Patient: sex M, age 60
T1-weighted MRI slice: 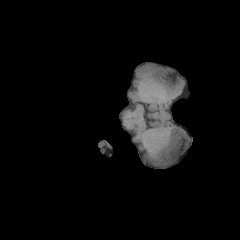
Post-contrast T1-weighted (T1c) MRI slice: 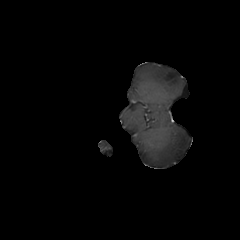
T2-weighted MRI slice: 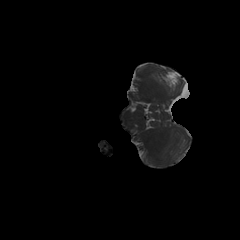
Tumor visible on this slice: no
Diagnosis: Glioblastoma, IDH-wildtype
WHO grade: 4